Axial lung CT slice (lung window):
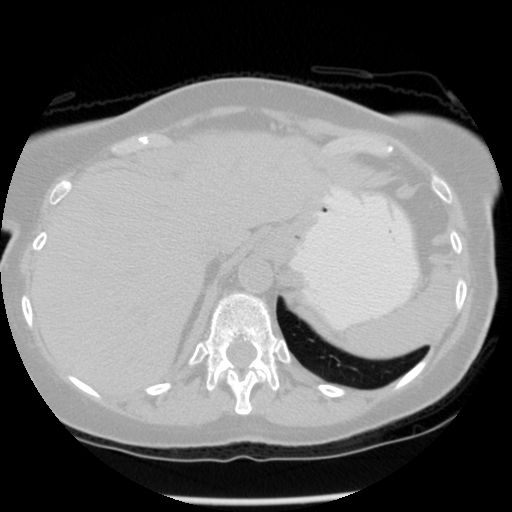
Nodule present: no